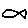
Label: fish